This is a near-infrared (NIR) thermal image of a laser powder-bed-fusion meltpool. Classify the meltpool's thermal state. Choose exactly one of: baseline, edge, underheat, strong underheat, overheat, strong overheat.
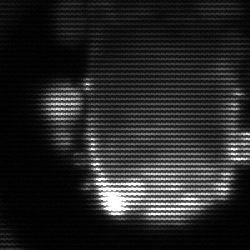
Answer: baseline